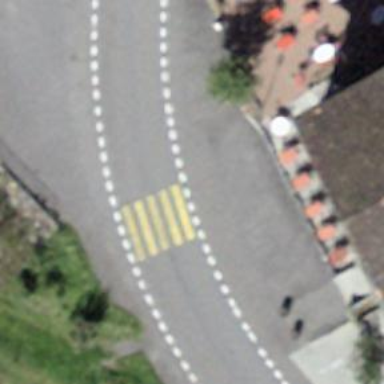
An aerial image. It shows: Zebra crossing on the road.